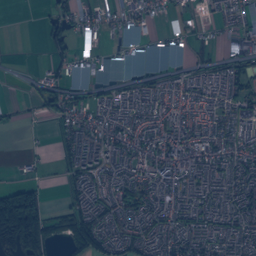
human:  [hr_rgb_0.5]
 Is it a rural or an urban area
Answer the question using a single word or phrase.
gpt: urban

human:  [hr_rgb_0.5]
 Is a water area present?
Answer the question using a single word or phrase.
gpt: yes

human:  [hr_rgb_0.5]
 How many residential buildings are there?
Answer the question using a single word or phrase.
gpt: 10927

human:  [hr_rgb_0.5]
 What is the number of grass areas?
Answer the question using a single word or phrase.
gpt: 282

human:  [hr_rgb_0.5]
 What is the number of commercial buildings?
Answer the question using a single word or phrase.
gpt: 92

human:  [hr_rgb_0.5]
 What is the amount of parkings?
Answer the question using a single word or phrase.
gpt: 15

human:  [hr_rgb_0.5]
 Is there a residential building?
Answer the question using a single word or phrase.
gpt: yes

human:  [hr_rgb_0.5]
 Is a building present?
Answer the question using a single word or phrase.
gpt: yes

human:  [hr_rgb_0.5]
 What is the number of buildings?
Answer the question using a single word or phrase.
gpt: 11096

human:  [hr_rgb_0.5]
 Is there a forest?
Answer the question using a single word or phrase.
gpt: yes

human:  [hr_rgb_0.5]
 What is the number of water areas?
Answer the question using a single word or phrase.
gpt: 34

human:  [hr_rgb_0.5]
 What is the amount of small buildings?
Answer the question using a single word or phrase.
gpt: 11033

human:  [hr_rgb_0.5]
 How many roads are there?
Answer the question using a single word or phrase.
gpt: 1003

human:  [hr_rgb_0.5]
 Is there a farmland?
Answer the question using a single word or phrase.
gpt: yes

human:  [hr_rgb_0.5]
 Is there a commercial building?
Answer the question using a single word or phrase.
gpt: yes

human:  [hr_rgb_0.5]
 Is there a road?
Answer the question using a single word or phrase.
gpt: yes

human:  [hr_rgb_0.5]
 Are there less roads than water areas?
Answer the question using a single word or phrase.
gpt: no

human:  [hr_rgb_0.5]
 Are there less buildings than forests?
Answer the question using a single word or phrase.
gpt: no

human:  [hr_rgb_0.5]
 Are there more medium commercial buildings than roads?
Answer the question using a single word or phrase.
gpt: no

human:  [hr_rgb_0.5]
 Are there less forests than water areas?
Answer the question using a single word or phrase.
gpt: no

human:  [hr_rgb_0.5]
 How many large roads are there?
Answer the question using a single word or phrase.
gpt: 0

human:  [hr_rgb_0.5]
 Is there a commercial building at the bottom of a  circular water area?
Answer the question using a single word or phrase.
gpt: yes

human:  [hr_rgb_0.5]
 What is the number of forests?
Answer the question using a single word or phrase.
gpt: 95

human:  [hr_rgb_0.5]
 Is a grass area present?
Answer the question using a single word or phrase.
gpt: yes

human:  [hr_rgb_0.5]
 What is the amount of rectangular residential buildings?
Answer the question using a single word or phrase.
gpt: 6610

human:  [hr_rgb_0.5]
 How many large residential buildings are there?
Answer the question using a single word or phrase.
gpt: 4

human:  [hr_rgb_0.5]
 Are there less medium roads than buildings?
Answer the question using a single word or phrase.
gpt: yes

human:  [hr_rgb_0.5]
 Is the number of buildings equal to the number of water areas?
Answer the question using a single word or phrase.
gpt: no

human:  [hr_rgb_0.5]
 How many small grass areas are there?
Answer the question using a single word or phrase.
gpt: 114

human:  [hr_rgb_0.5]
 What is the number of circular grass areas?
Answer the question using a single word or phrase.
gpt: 2

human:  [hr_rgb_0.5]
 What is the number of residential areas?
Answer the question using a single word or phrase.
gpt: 2

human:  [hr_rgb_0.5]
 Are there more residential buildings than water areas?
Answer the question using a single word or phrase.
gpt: yes

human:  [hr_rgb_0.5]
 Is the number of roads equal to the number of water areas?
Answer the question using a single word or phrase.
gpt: no

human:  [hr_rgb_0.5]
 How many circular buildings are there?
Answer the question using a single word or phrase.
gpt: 12

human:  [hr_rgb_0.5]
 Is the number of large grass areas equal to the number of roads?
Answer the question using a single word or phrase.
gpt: no

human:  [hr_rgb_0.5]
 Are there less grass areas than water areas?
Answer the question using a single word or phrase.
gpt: no

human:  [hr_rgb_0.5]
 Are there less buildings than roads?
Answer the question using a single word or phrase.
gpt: no

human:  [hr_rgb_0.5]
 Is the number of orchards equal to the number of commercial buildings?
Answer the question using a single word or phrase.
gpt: no

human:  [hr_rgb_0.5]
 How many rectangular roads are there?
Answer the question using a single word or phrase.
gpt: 0

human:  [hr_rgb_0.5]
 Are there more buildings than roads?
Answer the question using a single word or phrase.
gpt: yes

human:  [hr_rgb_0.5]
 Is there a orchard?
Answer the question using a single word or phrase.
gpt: yes

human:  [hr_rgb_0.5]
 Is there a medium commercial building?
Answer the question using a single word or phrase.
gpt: yes

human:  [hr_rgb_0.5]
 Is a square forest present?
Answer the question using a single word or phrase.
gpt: yes

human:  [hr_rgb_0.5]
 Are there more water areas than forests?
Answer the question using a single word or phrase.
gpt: no

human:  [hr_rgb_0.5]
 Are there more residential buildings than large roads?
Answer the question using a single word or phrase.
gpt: yes

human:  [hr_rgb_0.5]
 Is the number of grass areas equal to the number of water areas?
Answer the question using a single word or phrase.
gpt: no

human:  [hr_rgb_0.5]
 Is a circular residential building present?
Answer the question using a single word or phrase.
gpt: yes

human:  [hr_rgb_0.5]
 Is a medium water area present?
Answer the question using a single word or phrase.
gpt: yes

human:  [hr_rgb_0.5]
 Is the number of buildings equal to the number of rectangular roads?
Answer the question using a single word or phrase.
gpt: no

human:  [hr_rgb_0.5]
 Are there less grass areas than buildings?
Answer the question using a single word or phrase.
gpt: yes

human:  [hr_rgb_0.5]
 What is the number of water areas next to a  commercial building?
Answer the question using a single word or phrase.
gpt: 28

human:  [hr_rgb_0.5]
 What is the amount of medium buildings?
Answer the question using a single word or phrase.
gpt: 44

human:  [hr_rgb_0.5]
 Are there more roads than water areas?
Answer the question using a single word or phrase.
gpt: yes

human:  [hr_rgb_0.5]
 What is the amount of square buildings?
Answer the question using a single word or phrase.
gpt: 12

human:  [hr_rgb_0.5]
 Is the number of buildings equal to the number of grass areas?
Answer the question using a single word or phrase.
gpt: no

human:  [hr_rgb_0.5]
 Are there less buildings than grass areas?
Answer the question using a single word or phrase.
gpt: no

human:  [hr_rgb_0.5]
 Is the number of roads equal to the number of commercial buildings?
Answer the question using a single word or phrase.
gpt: no

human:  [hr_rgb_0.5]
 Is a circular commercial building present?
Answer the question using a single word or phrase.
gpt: no

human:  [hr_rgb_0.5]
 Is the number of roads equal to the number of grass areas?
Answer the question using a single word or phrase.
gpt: no

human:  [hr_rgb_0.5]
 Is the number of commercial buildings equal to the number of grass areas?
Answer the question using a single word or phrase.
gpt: no

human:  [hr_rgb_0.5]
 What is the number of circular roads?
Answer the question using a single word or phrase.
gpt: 0

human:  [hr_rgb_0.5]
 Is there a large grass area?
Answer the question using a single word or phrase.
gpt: yes

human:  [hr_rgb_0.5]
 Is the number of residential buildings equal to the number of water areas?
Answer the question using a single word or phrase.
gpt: no

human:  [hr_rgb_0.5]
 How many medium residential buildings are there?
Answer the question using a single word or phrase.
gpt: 363